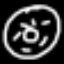
Label: donut